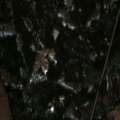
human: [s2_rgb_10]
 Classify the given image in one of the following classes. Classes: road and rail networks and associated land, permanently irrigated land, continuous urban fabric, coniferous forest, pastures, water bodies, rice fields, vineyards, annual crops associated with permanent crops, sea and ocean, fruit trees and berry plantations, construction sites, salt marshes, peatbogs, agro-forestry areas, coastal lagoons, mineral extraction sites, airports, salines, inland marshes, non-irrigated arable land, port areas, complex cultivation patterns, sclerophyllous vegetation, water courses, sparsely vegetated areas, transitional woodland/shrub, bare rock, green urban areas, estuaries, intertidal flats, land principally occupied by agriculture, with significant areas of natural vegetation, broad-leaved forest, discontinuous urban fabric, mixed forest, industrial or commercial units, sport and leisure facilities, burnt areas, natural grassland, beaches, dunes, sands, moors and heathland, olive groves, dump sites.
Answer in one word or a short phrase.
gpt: non-irrigated arable land, land principally occupied by agriculture, with significant areas of natural vegetation, coniferous forest, mixed forest